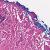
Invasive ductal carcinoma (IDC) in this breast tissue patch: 0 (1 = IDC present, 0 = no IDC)